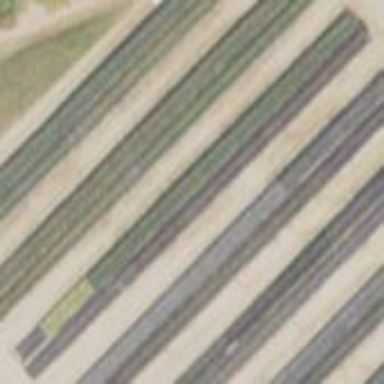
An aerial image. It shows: Greenhouse.